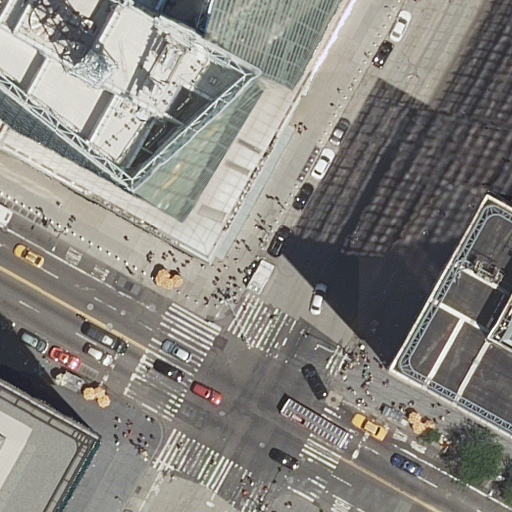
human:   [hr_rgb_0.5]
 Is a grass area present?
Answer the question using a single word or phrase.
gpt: no

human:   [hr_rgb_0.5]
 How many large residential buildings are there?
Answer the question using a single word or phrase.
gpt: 0

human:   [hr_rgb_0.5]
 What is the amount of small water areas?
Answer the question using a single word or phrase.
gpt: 0

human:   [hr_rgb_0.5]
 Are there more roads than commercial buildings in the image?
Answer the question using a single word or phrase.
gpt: yes

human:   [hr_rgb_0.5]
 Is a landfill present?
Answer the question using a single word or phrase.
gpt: no

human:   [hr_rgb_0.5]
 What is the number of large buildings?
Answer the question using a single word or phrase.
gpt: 2

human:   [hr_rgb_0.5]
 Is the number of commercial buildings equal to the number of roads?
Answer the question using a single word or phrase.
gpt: no

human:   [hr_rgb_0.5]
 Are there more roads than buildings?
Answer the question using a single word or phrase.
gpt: yes

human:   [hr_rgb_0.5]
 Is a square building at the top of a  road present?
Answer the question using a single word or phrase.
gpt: no

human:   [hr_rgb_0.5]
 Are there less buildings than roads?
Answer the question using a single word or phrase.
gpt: yes

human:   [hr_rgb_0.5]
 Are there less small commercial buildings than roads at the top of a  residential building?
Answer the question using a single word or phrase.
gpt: no

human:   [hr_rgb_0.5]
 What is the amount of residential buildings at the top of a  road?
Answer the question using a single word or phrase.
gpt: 0

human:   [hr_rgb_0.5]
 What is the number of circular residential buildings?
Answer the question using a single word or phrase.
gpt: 0

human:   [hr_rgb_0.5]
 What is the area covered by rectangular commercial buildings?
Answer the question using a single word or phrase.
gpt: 3114m2

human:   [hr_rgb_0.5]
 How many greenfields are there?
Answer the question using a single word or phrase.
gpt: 0

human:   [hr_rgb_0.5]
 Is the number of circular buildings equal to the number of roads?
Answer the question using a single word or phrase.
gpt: no

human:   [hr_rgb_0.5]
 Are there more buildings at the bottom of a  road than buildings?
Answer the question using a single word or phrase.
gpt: no

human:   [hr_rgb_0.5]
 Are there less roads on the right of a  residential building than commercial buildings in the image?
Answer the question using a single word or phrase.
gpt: yes

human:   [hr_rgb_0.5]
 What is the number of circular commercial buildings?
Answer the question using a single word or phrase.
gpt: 0

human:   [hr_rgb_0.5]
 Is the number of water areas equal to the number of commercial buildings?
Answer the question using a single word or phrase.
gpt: no

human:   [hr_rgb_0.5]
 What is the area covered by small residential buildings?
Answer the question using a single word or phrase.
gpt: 0m2

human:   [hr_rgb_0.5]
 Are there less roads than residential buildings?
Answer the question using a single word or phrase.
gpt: no

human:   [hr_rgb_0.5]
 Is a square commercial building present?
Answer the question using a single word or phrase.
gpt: no

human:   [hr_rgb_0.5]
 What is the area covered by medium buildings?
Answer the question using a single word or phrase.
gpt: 171m2

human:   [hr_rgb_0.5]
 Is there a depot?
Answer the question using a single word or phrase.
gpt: no

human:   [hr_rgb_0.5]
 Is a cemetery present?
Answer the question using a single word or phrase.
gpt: no

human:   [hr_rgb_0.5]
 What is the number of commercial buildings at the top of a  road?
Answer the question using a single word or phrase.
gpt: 1

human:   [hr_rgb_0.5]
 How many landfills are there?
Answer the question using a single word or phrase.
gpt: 0

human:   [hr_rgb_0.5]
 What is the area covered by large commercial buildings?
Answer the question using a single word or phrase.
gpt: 5779m2

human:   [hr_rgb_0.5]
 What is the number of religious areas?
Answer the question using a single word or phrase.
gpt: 0

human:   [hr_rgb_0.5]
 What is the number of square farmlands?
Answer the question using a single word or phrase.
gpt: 0

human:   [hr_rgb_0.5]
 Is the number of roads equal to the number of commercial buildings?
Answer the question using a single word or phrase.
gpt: no

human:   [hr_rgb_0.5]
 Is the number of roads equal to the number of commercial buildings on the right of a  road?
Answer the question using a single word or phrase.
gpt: no

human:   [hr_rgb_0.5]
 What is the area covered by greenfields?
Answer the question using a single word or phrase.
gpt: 0m2

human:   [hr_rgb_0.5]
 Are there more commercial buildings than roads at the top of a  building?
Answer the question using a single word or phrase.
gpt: no

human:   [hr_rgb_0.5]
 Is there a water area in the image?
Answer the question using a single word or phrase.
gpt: no